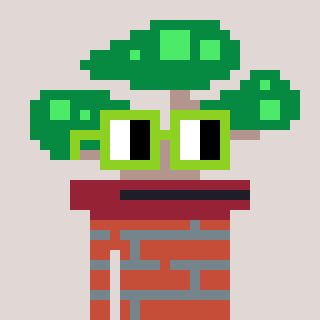
a pixel art character with square light green glasses, a bonsai-shaped head and a rust-colored body on a warm background